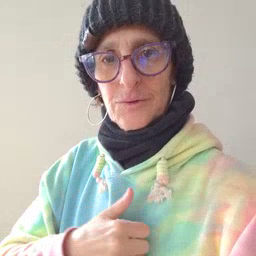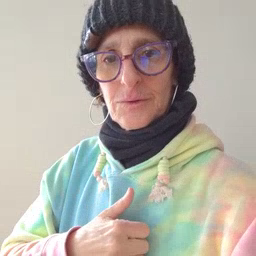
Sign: garbage